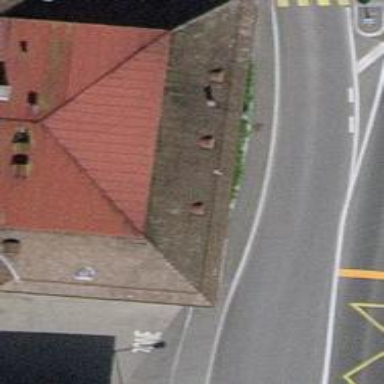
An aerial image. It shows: Asphalt sidewalk along the footway.